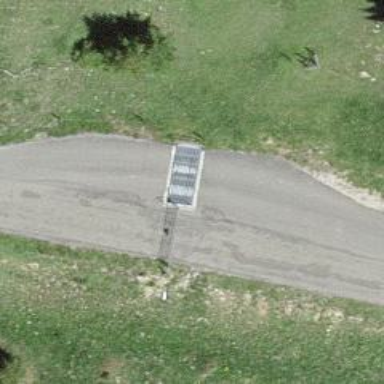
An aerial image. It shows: Cattle grid barrier.